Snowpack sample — Snodgrass Mountain, Crested Butte, Colorado (2/4/25, 12:06 PM MST)
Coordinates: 38.923, -106.968
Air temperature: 35 °F
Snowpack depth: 80 cm
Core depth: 30 cm
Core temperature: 35.6 °F
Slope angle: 14°, slope face: 78°
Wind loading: low
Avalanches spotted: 0
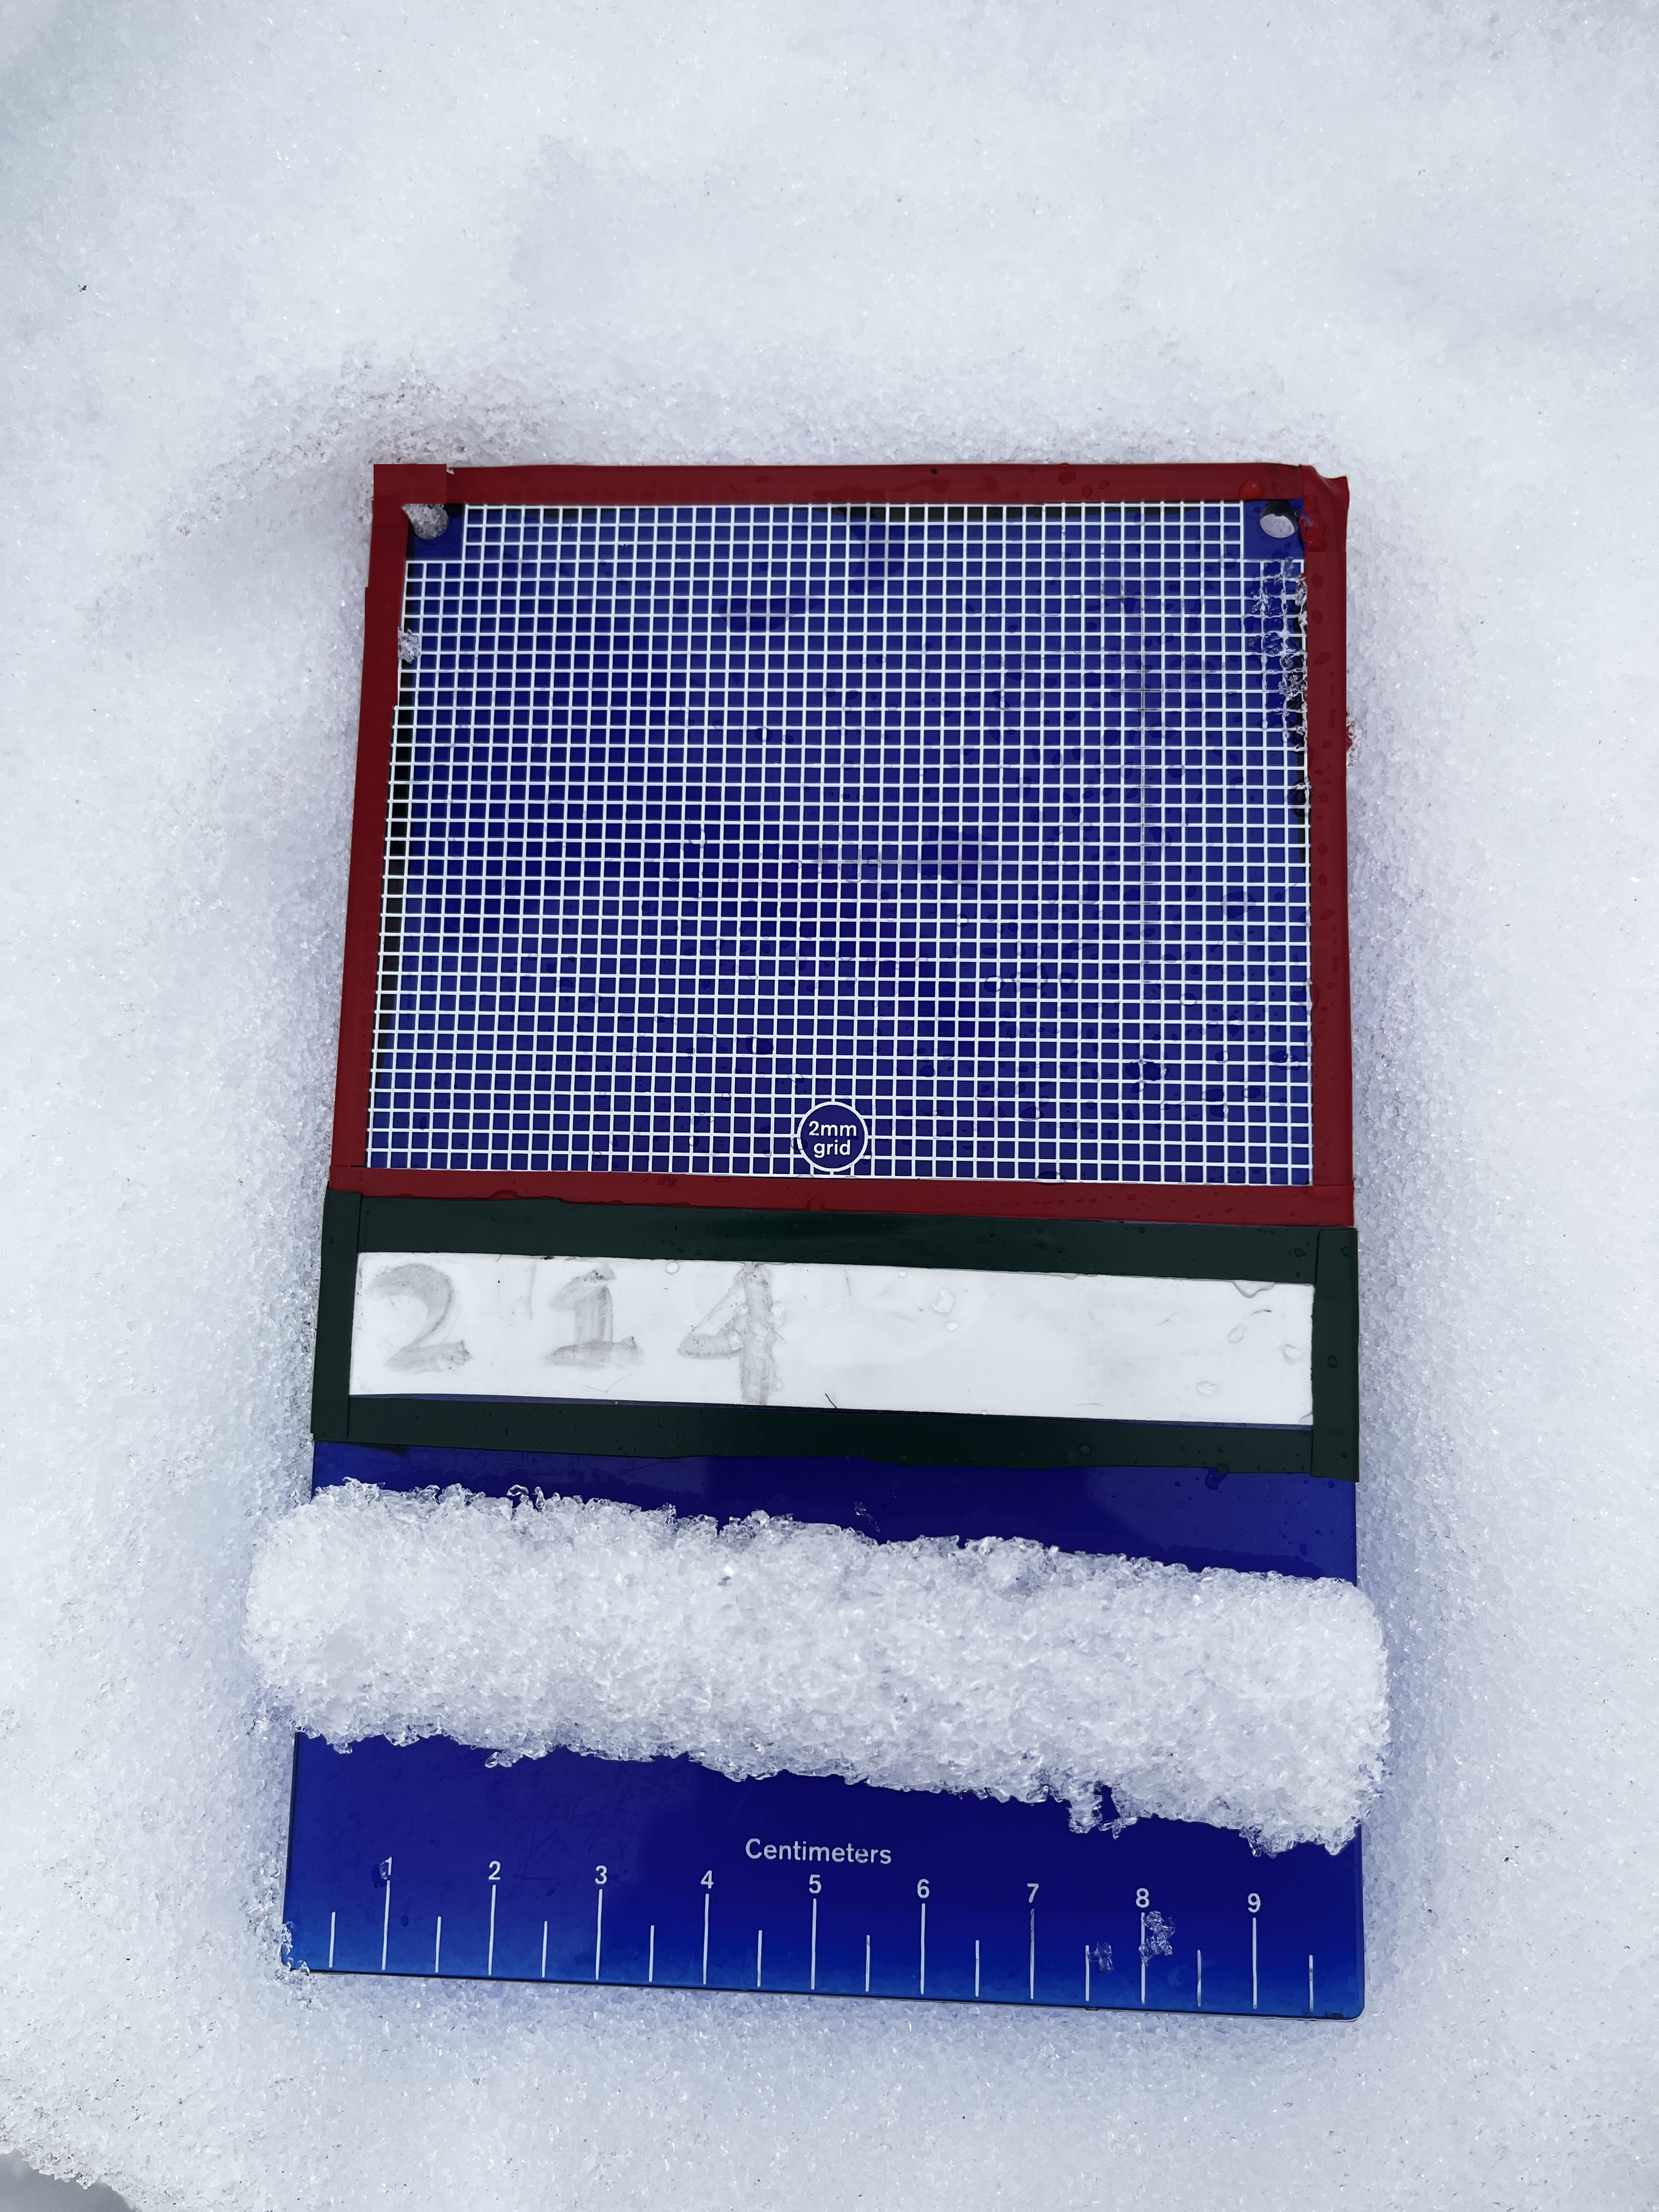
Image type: crystal_card
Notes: No avalanches nearby, unusually warm weather for the last month reported by residents, Collected 25 yards from treeline